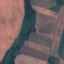
Land use / land cover: AnnualCrop